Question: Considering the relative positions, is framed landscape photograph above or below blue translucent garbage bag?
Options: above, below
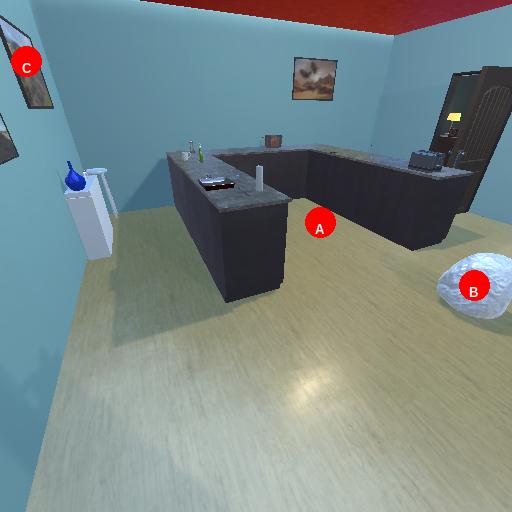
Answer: above